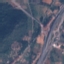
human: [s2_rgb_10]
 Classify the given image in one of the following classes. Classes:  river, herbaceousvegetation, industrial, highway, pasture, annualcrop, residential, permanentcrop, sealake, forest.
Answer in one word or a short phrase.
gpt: Highway